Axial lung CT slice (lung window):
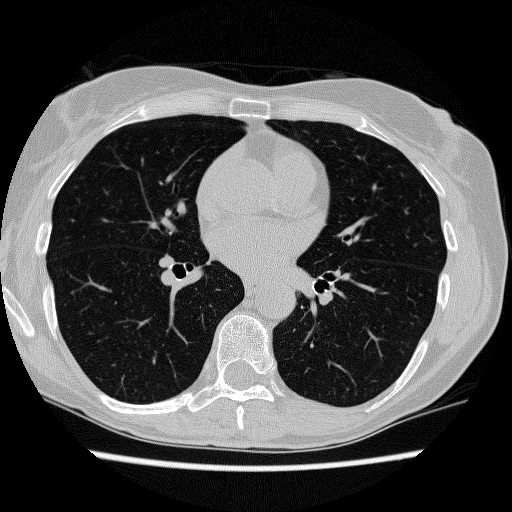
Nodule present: no